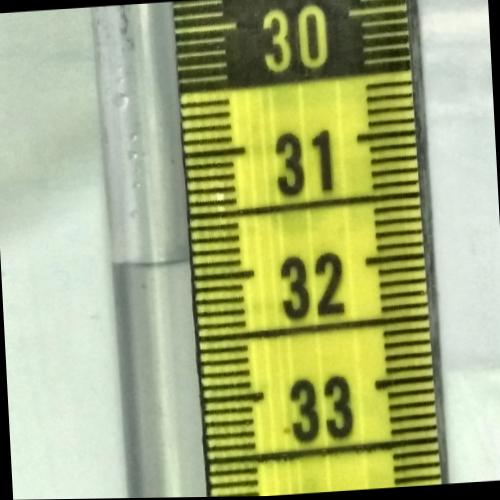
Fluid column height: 31.9 cm